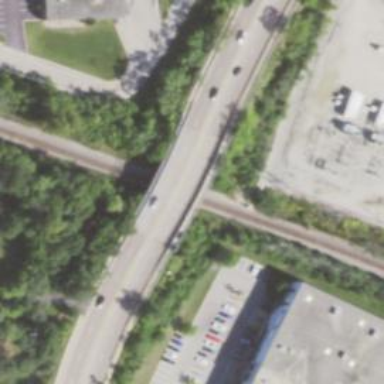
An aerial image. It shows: Footway bridge.